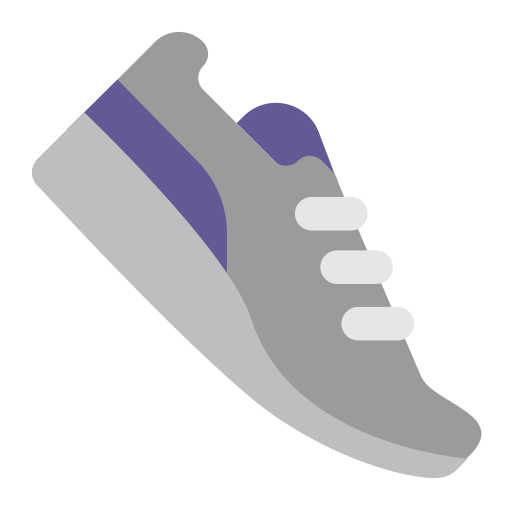
running shoe flat